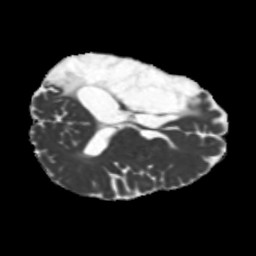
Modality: MD
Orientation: axial
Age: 40
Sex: male
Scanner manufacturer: siemens
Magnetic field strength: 3 T
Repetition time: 5.25 s
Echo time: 0.08 s